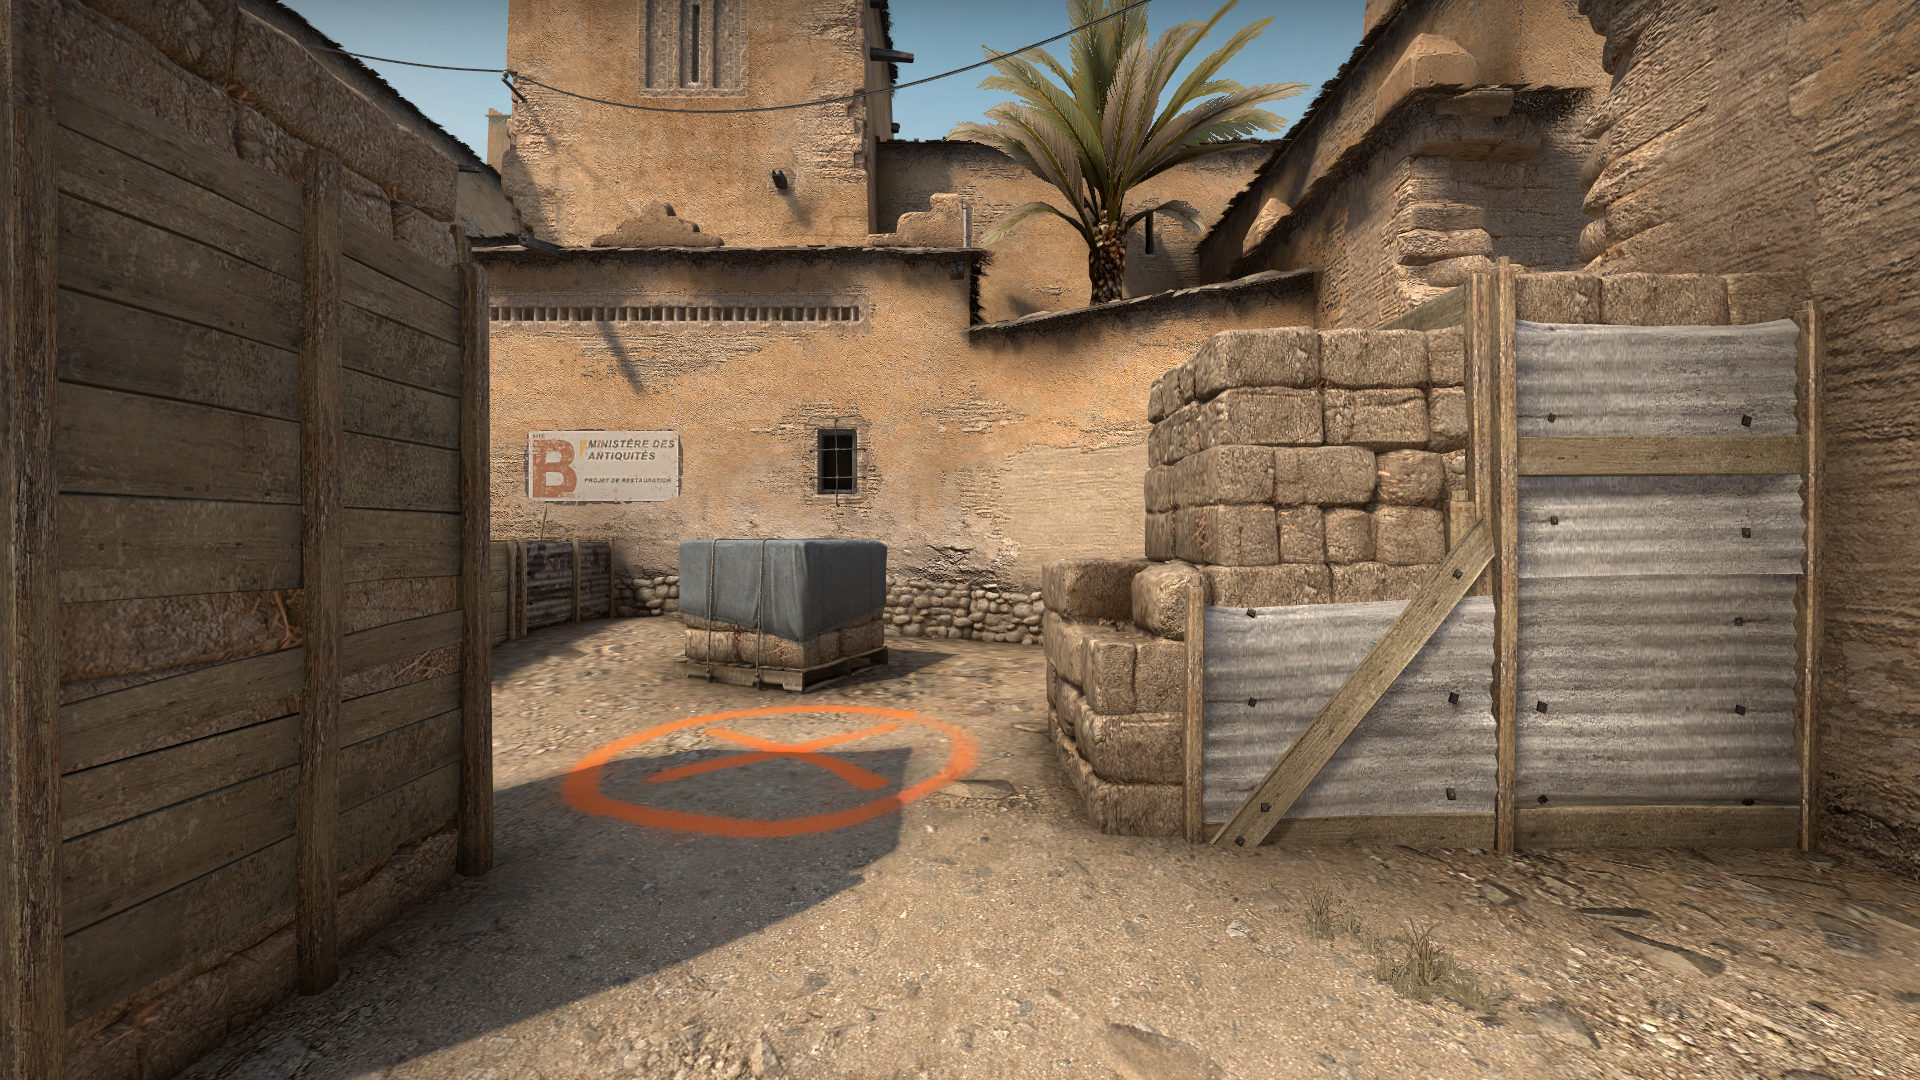
Map: de_dust2